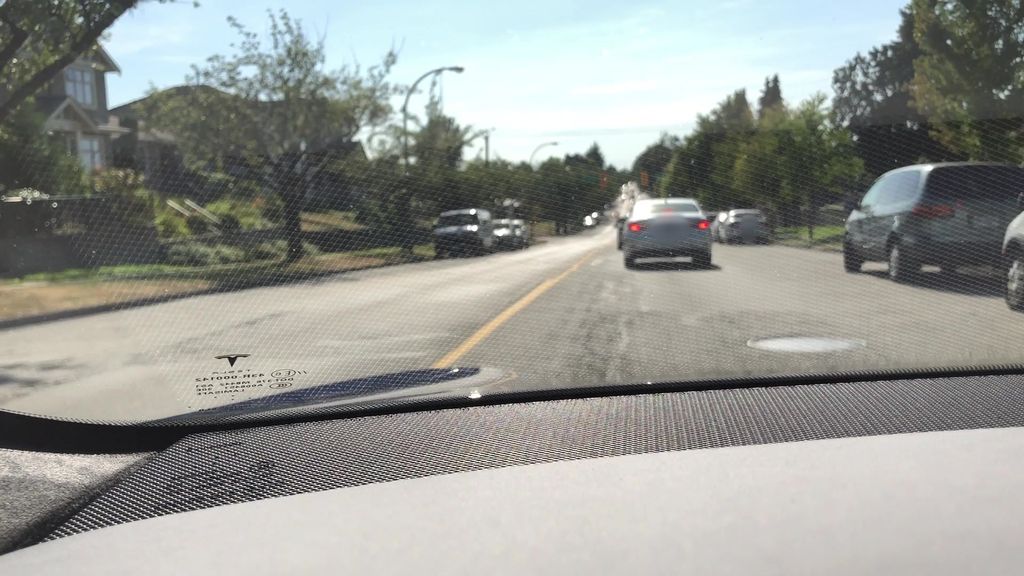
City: vancouver